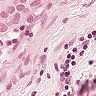
Metastatic tissue present: yes